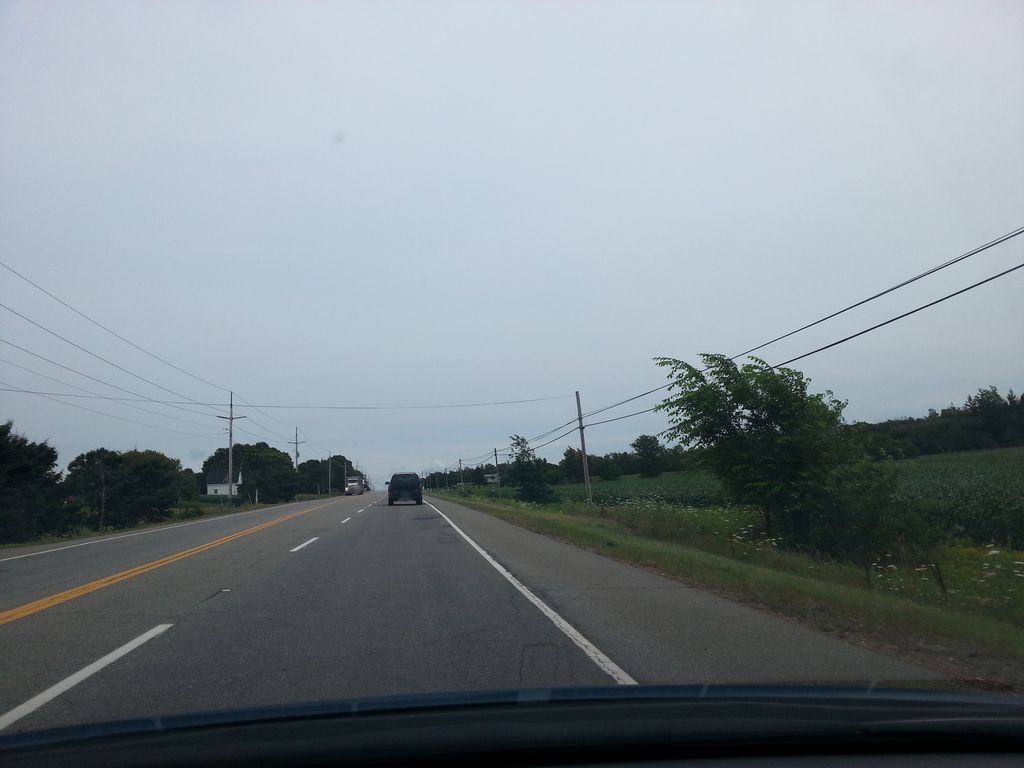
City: charlottetown